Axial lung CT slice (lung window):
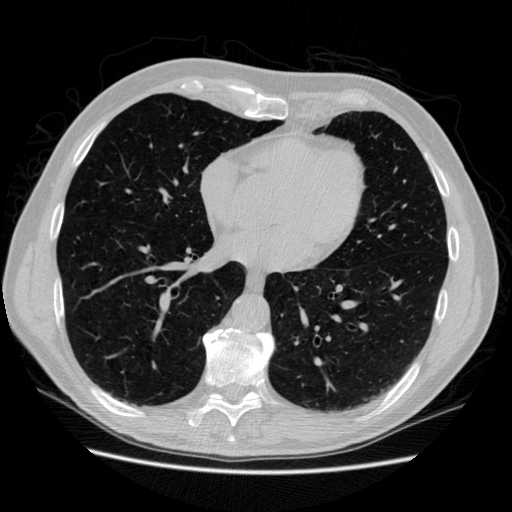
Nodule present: no